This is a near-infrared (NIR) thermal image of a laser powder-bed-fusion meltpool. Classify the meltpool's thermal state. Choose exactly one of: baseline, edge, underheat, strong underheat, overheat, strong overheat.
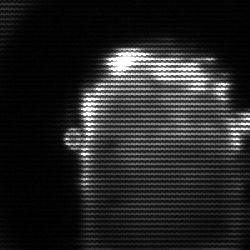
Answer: baseline